Question: The SQL:
'''
SELECT user_games.PID,
games_link.APPID,
COALESCE( games_steam.name, games_other.name ) AS name,
games_other.logo
FROM user_games
LEFT JOIN games_link ON games_link.APPID = user_games.APPID
LEFT JOIN games_steam ON games_steam.APPID = games_link.ST_ID
LEFT JOIN games_other ON games_other.APPID = games_link.GB_ID
WHERE user_games.UID = 'Cf9nHvOlaaLzFRegX2Il'
'''
When I use this query it returns all the rows I want and the rows that should appear when I add the LIKE to it:

But when I add the LIKE:
'''
AND (games_steam.name LIKE '%roller%'
OR games_other.name LIKE '%roller%')
'''
It returns nothing. Anyone know why this might be?
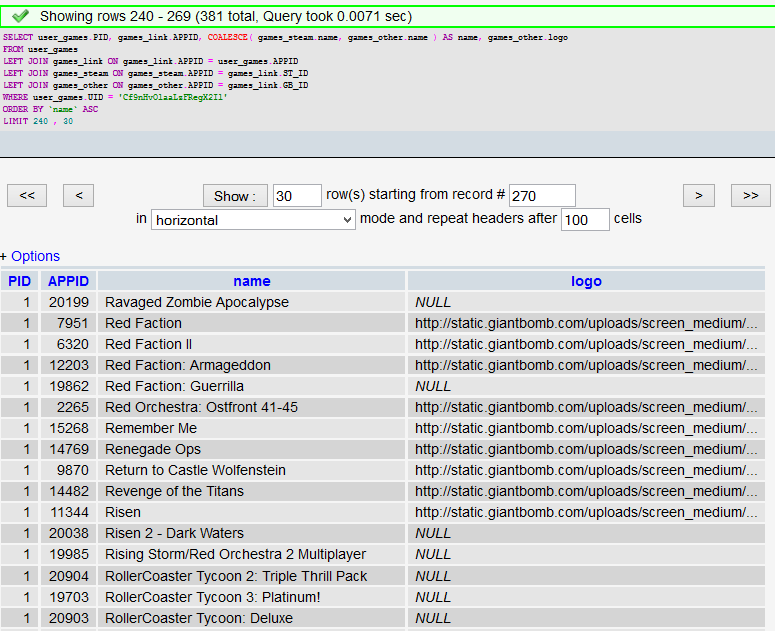
Answer: The wildcard for 'like' in MySQL -- and almost all databases -- is '%'. I think you want:
'''
AND (games_steam.name LIKE '%roller%' OR games_other.name LIKE '%roller%')
'''